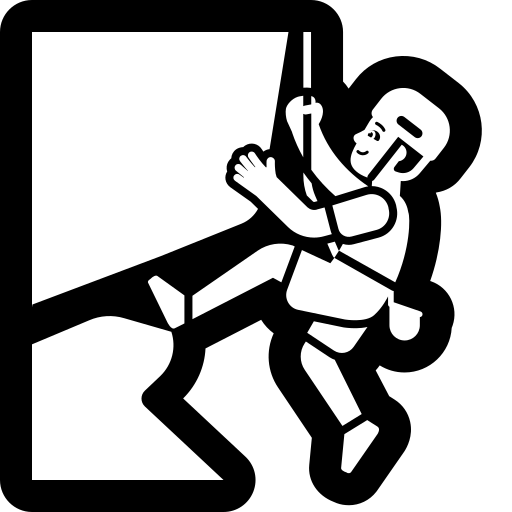
man climbing high contrast default